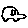
Label: car